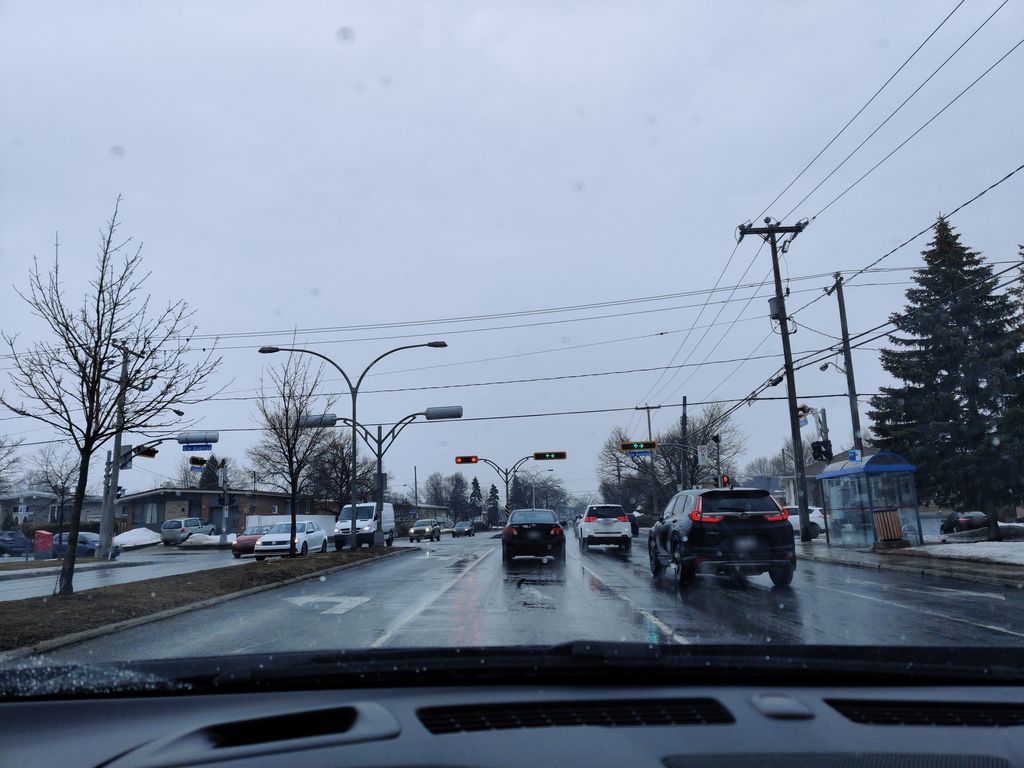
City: montreal